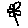
Label: flower